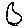
Label: moon